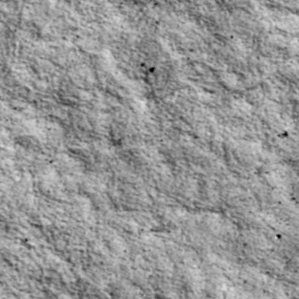
Label: non_frost